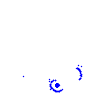
Particle: pion